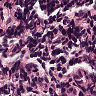
Metastatic tissue present: no